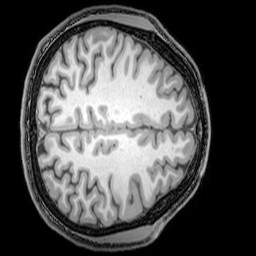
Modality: T1w
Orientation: axial
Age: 25
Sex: male
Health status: healthy
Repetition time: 0.081 s
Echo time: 0.037 s